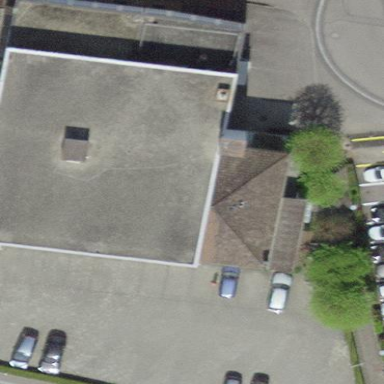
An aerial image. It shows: Office building with flat roof.